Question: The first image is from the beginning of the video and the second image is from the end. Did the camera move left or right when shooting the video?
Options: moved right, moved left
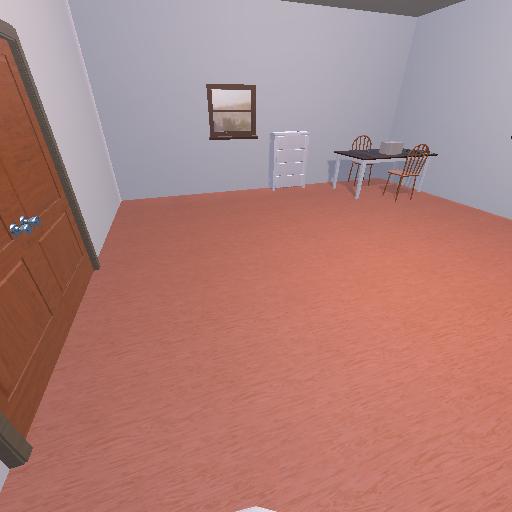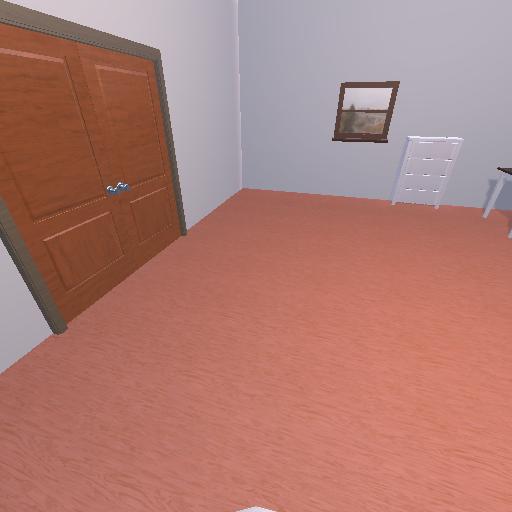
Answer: moved right